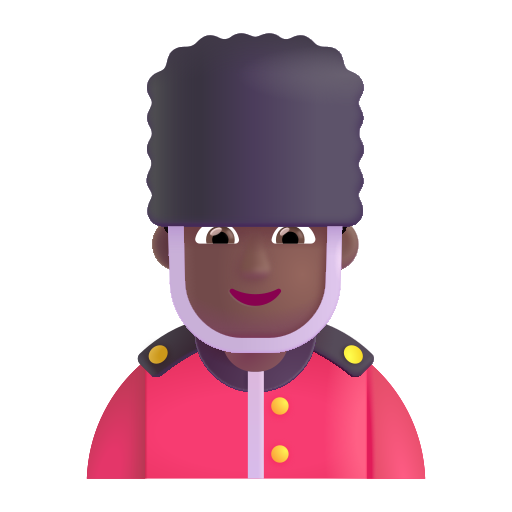
man guard color  dark